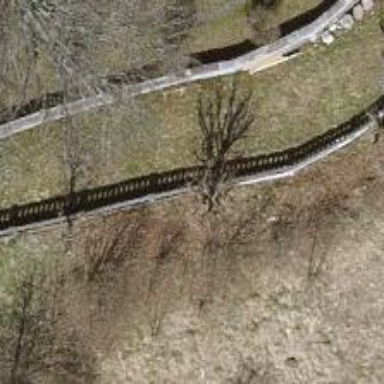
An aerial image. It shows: Retaining wall.